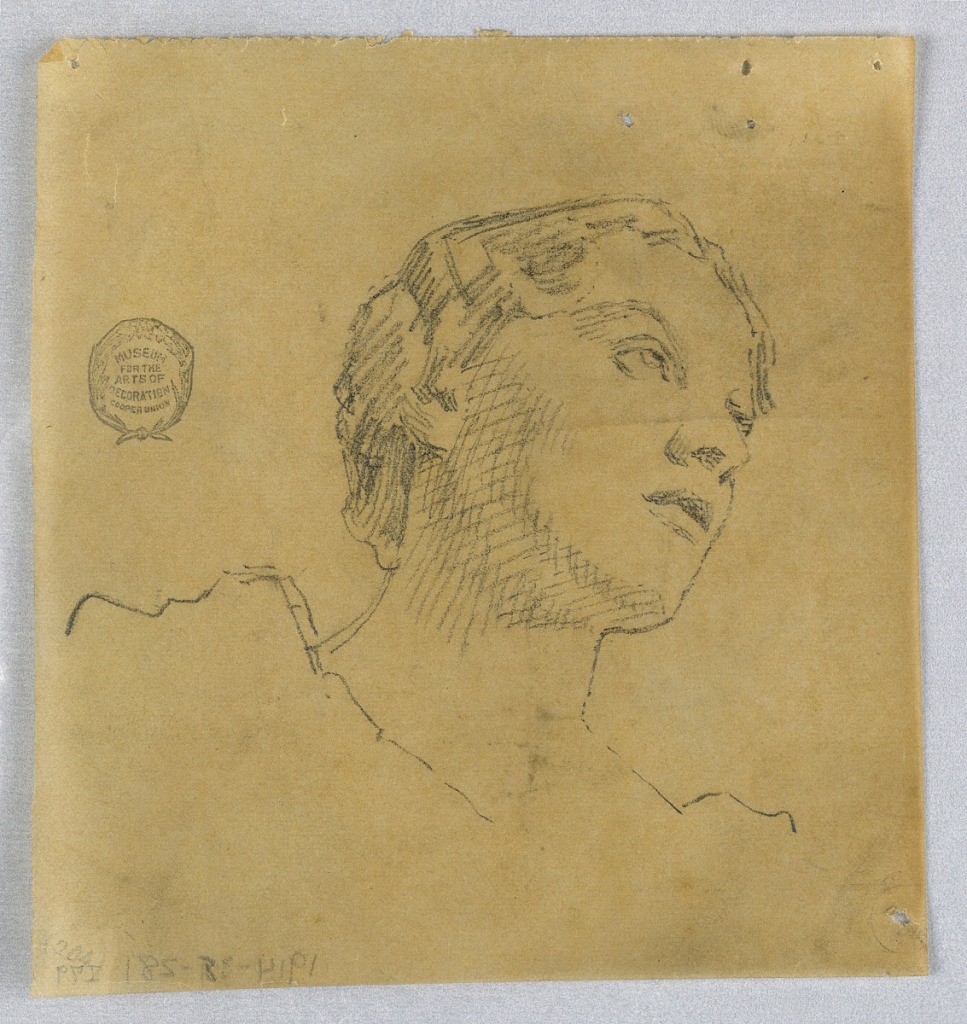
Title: Sketch of a Woman's Head
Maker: Francis Augustus Lathrop, American, 1849–1909
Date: ca. 1895
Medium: Graphite on tracing paper
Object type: Drawing
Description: Sketch of a woman's head, looking upward toward the right.